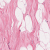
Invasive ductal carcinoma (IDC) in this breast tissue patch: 0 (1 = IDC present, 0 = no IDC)